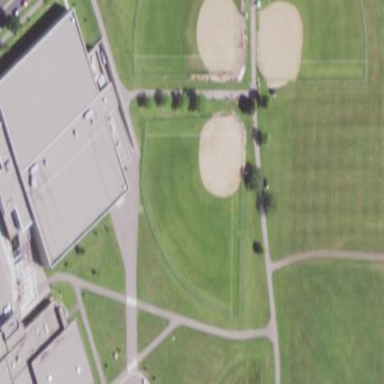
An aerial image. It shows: Baseball pitch for leisure and sports activities.